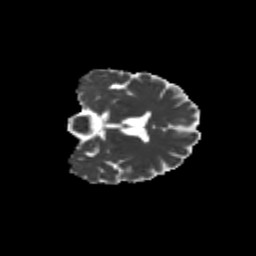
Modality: MD
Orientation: coronal
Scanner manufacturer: siemens
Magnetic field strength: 3 T
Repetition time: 9.2 s
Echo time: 0.084 s